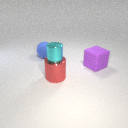
large blue rubber sphere to the left of large red metal cylinder